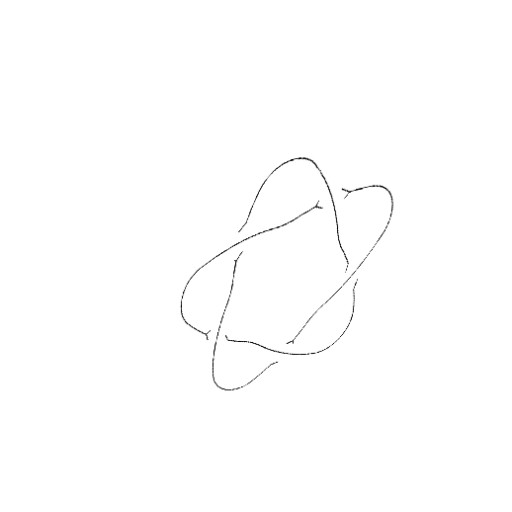
Crossing number: 5